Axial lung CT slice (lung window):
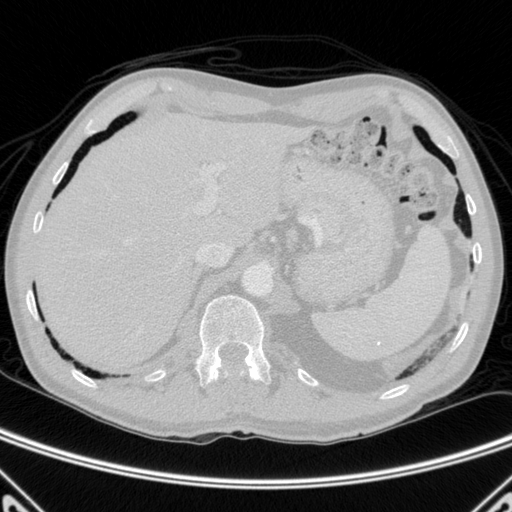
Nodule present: no